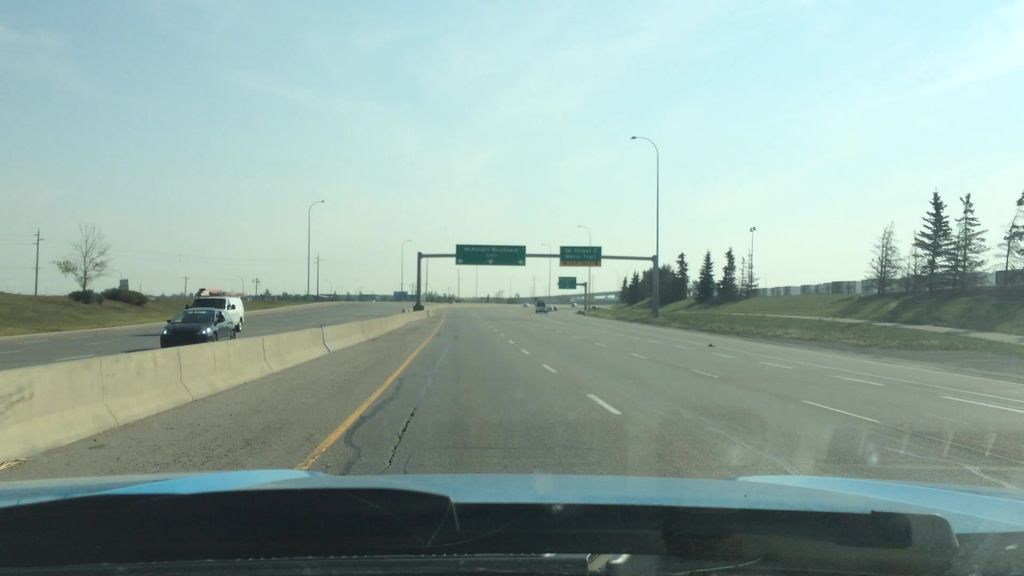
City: calgary